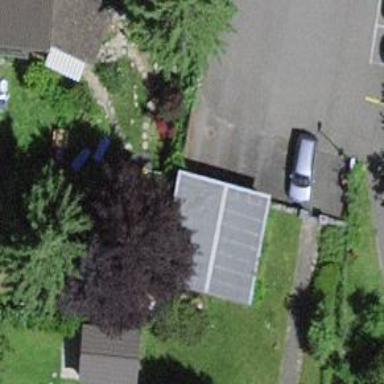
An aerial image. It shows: Garage.